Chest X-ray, PA view. Patient: 73 years old, sex F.
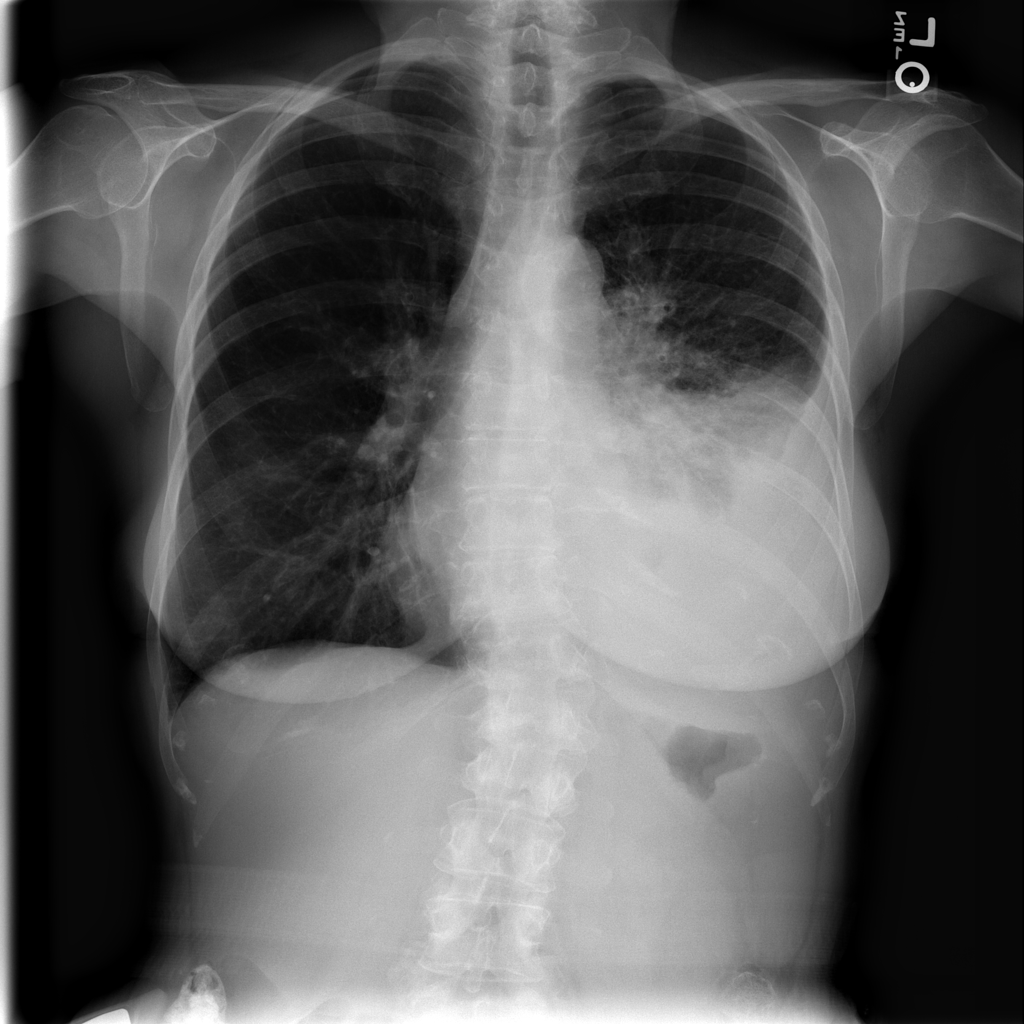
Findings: Effusion